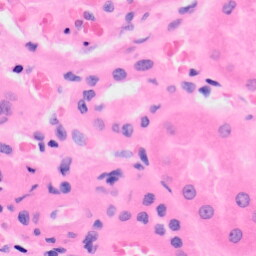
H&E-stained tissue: Kidney